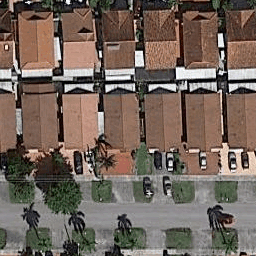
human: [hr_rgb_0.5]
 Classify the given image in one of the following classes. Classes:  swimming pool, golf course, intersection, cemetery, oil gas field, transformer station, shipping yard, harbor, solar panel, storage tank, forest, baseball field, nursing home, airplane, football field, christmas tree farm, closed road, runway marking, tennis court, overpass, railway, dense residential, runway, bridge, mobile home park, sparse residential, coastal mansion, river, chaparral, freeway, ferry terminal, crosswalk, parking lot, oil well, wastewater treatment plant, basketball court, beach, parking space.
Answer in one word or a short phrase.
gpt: dense residential